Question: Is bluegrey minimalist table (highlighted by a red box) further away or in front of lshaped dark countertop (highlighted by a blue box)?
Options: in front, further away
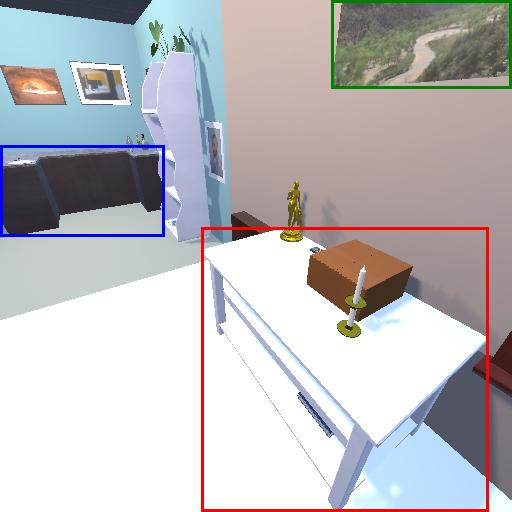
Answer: in front